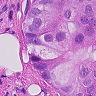
Metastatic tissue present: yes